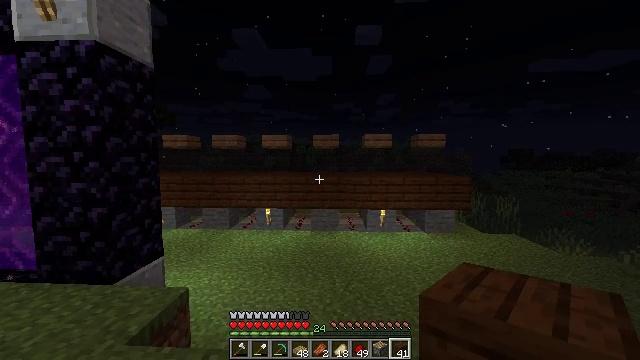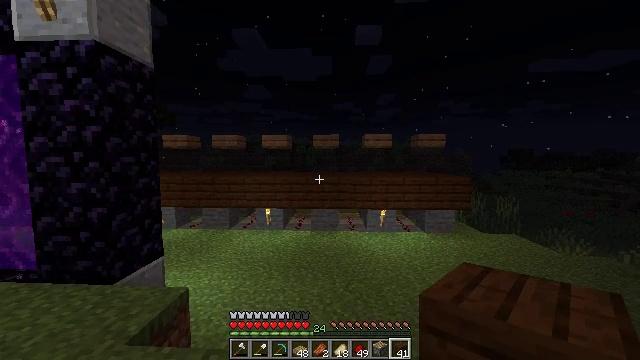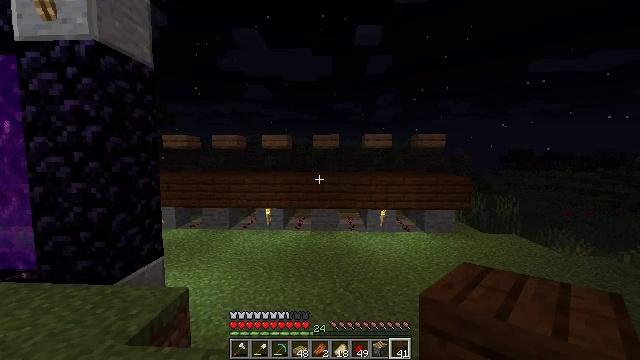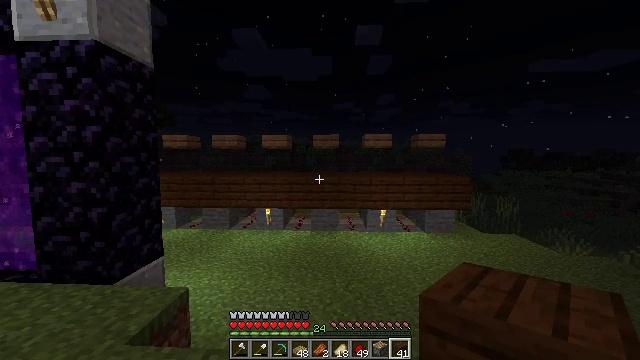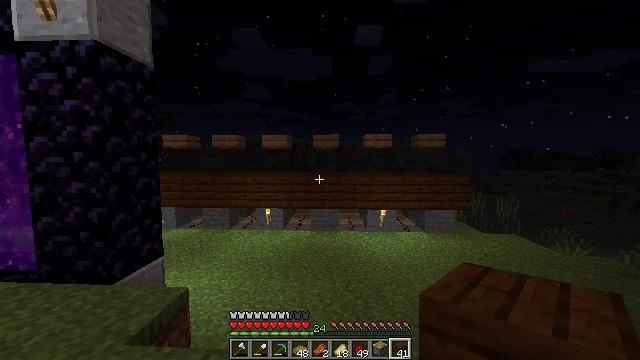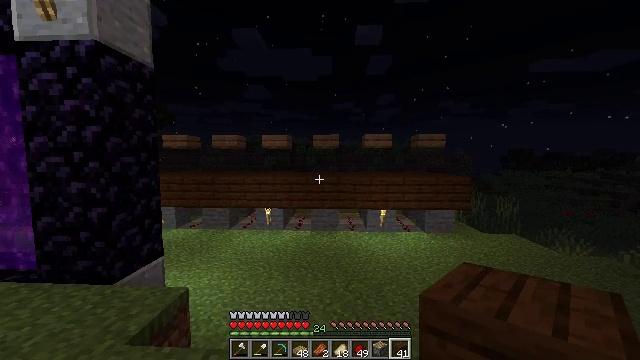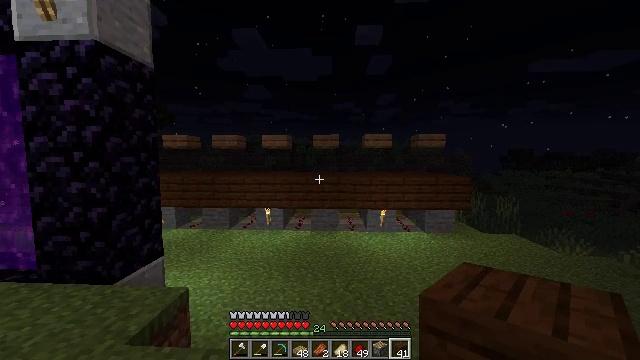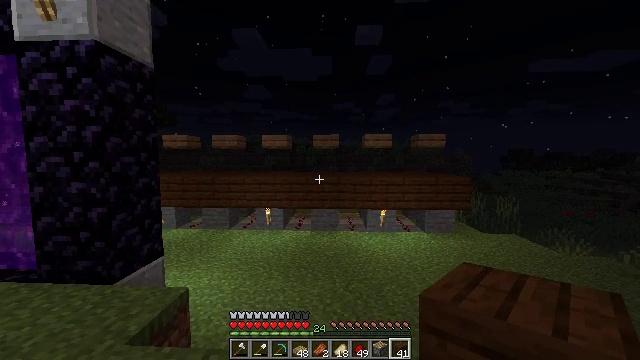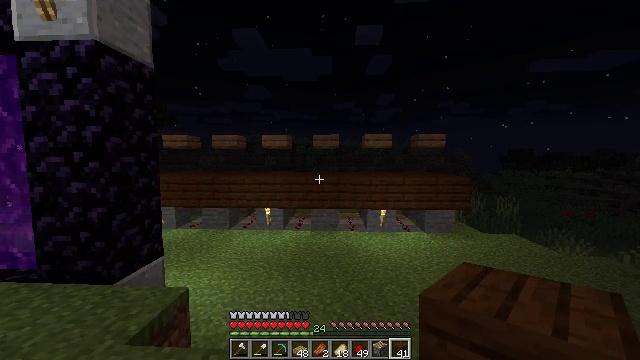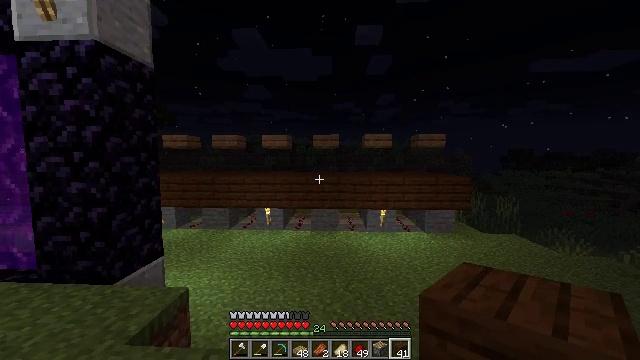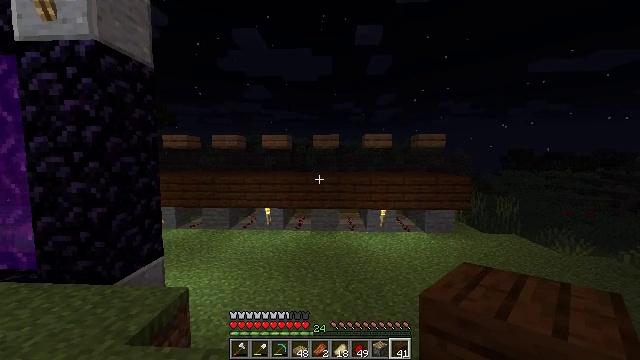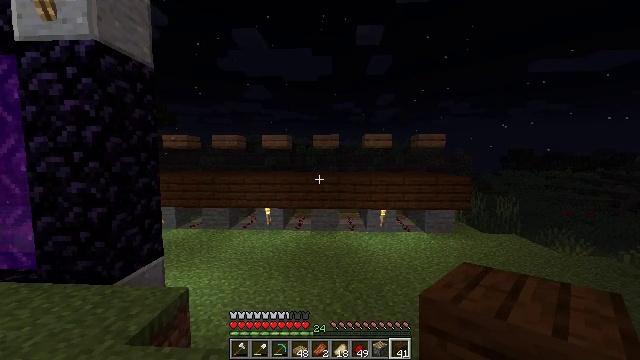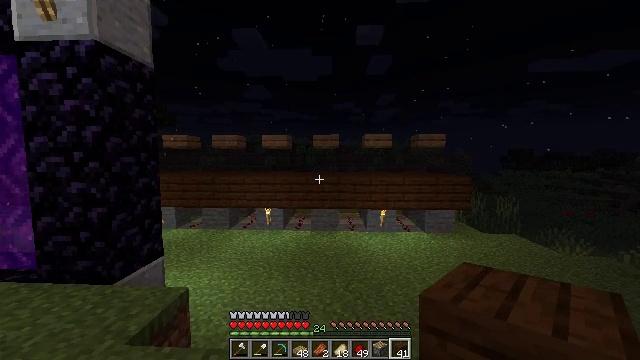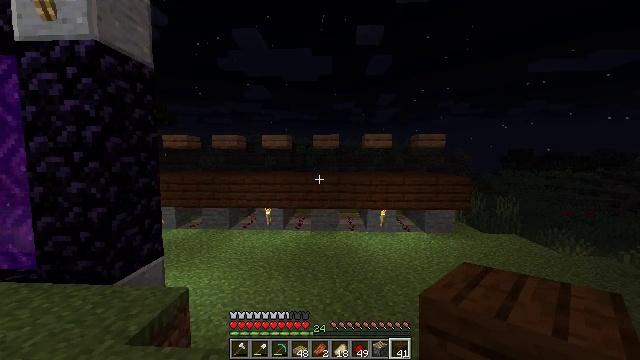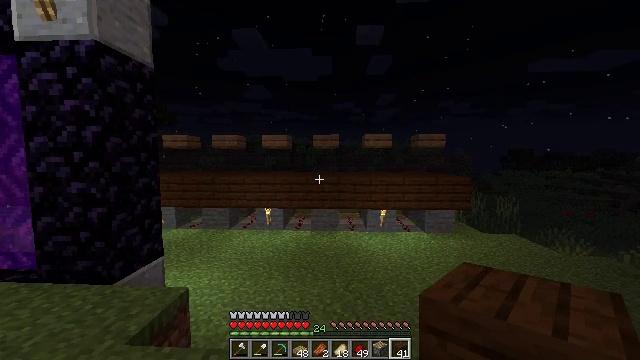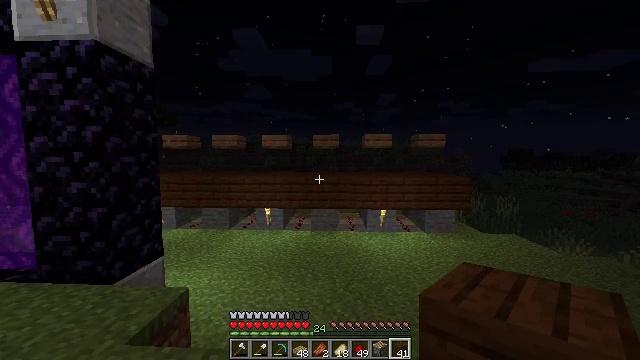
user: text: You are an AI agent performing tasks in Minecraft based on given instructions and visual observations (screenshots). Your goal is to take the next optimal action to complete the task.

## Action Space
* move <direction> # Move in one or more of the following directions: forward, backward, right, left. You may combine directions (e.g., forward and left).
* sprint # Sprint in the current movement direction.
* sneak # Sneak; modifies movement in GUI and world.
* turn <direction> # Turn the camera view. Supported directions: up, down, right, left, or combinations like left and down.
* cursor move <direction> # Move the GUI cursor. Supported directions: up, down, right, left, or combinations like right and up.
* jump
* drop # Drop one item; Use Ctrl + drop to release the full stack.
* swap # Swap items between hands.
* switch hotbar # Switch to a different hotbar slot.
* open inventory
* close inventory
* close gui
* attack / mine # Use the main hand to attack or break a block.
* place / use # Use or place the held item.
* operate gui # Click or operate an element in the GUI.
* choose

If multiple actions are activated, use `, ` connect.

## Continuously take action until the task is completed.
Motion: motion action
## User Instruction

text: Combat the slime.
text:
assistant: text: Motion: no_op
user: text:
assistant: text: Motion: no_op
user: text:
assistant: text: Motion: no_op
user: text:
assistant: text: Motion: no_op
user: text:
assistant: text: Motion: no_op
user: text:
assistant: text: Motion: no_op
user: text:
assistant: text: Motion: no_op
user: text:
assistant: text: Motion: no_op
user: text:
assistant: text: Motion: no_op
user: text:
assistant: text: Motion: no_op
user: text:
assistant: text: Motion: no_op
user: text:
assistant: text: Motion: no_op
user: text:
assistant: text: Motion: no_op
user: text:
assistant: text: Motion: no_op
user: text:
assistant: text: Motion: no_op
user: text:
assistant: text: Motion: no_op
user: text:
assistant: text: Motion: turn left
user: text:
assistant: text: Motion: turn left
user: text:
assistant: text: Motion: turn left
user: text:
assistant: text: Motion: turn left
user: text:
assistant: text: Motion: move forward, turn left
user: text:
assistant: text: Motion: move forward, turn left
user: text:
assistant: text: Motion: move forward
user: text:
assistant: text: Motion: move forward
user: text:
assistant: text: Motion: move forward
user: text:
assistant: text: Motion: move forward
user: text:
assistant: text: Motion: move forward, turn left
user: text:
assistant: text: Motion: move forward, sprint, turn left
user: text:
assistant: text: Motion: move forward, sprint
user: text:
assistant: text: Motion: move forward, sprint